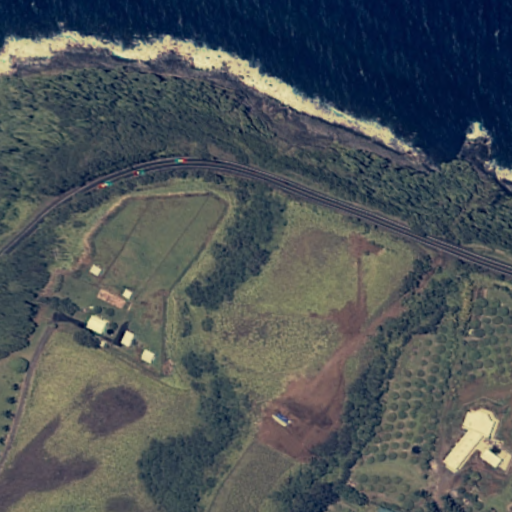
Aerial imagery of valley in Hawaii named ‘Ōkole Gulch containing only unknown